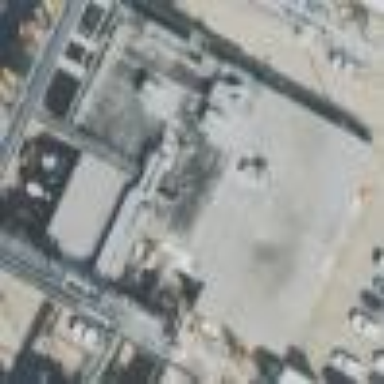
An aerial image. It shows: Industrial building.